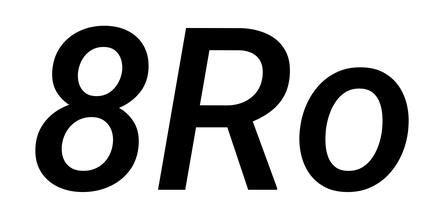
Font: Roboto-Italic_Medium_Italic